Interaction volume radius: 5 \u00c5
Interaction volume height: 25 \u00c5
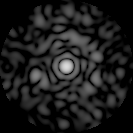
Disorder parameter: 0.8571